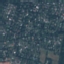
Land use / land cover class: Residential